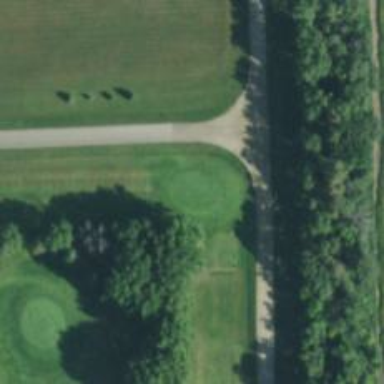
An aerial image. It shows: Golf hole.